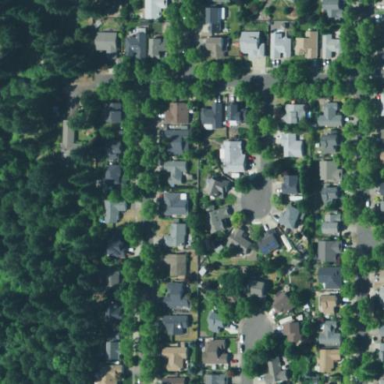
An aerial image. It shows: Residential area consisting of single-family homes.